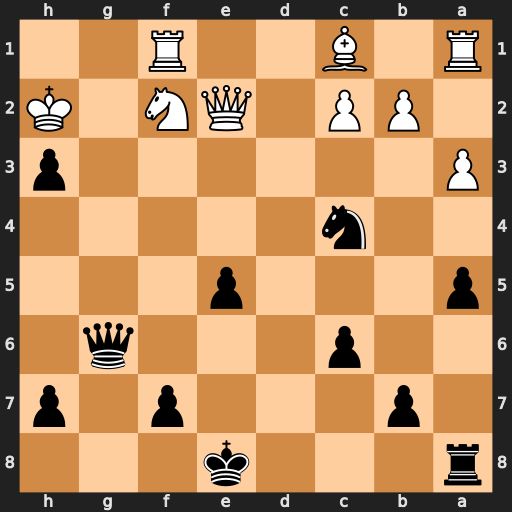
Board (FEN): r3k3/1p3p1p/2p3q1/p3p3/2n5/P6p/1PP1QN1K/R1B2R2
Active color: b
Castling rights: q
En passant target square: -
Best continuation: Qg2#